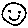
Label: smiley face